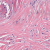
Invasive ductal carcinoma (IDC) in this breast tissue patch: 1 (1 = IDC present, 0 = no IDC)